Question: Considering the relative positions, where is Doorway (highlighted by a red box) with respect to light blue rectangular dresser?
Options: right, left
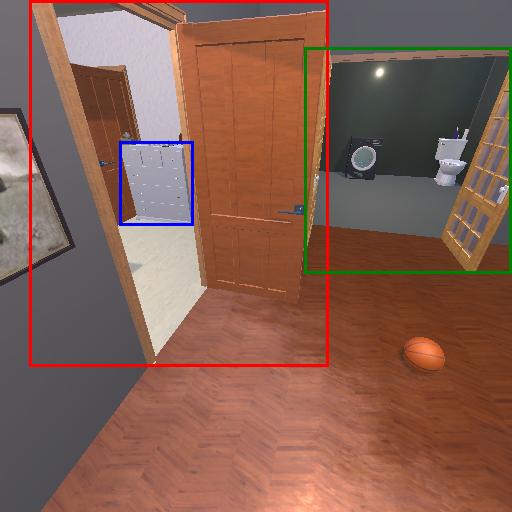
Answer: right